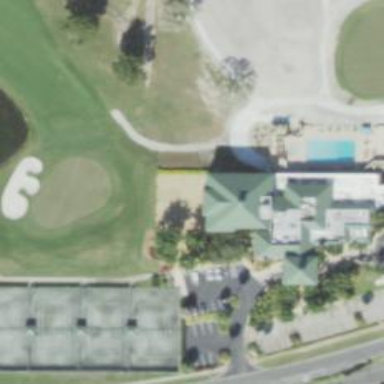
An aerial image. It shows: Path for golf carts.